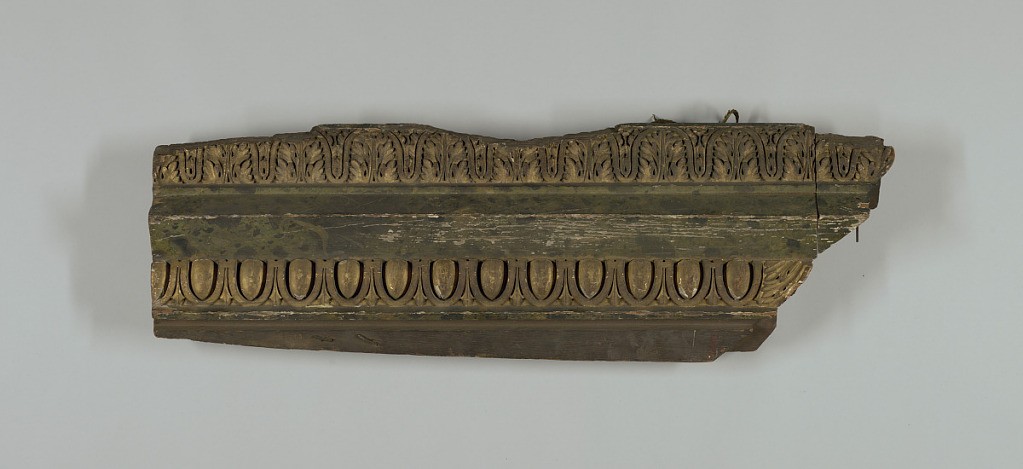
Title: Fragment
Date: ca. 1780
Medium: Carved, painted and gilded oak
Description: Architectural fragment showing two bands of moldings: cyma and egg-and-dart.